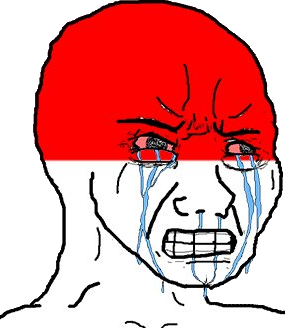
Label: 5_Crying_Wojak